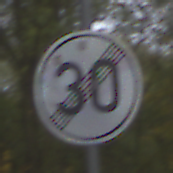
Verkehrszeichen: EndeGeschwindigkeit30
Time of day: MorningAfternoon
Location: Outdoor (Urban)
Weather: PartlyCloudy
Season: NotSpecified
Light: Natural